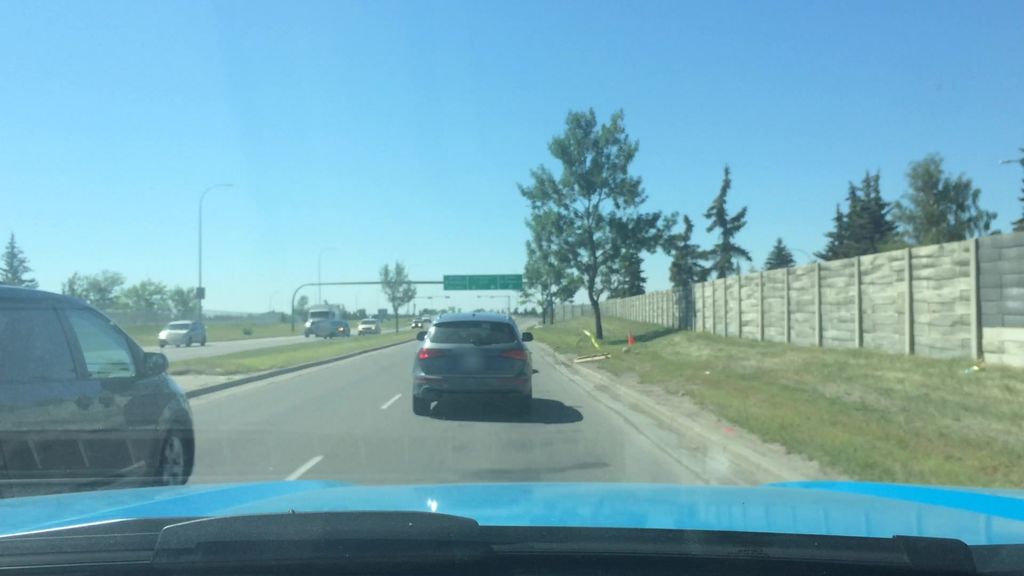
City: calgary